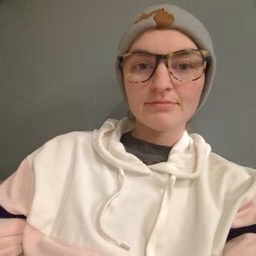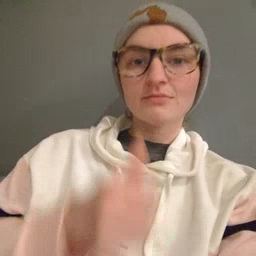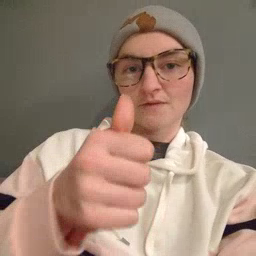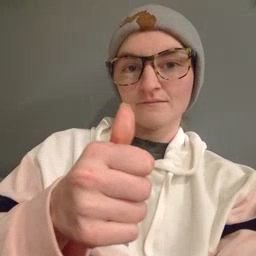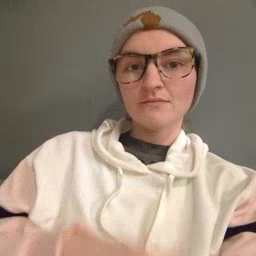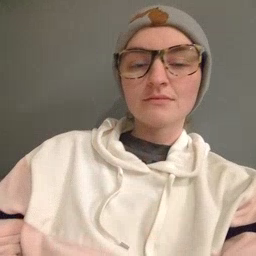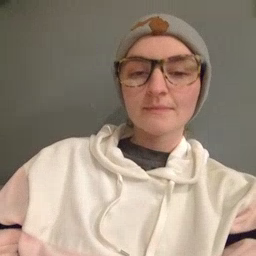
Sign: yourself